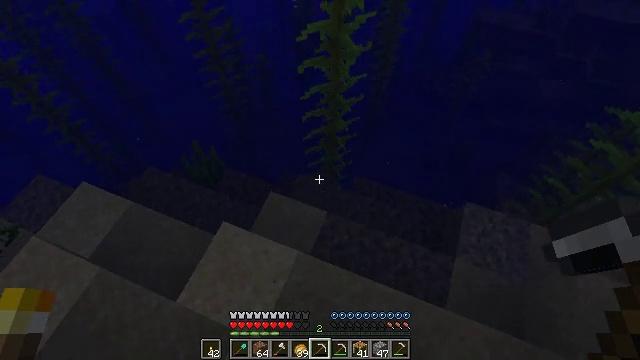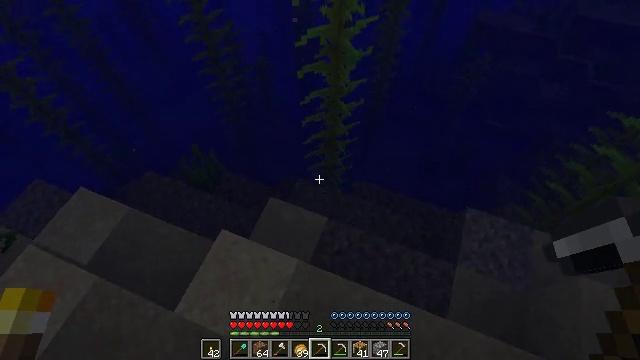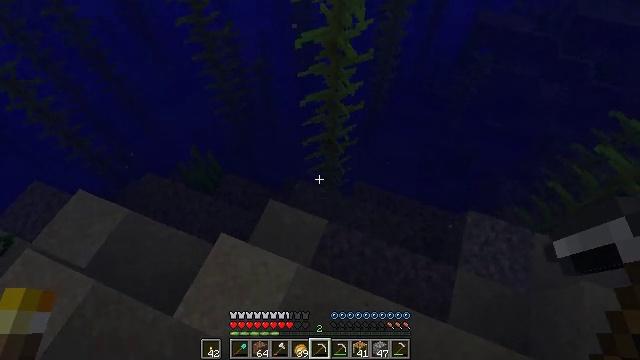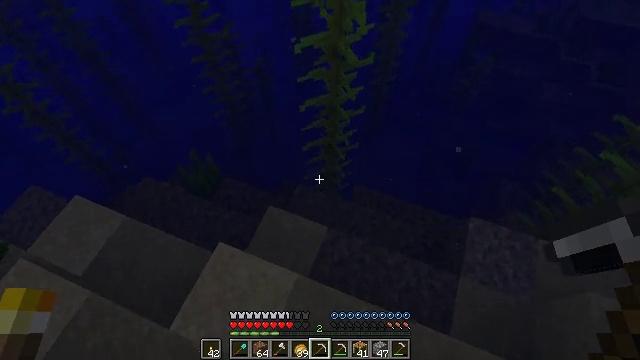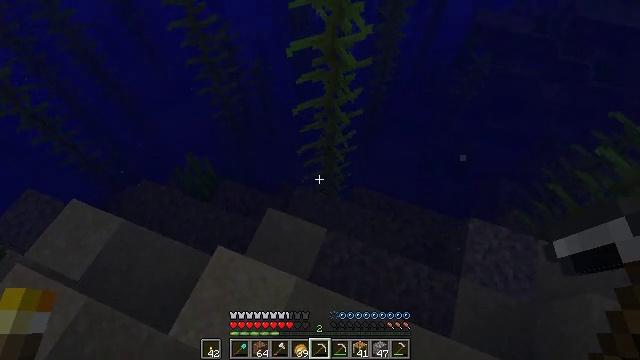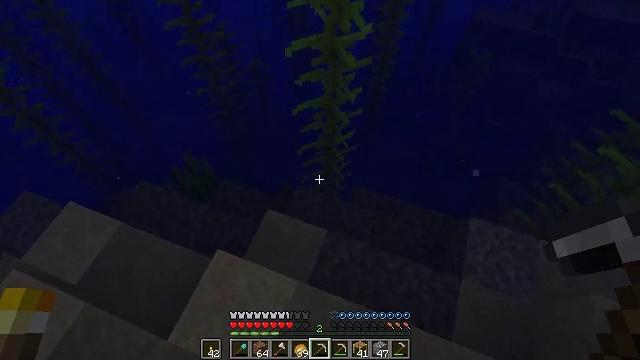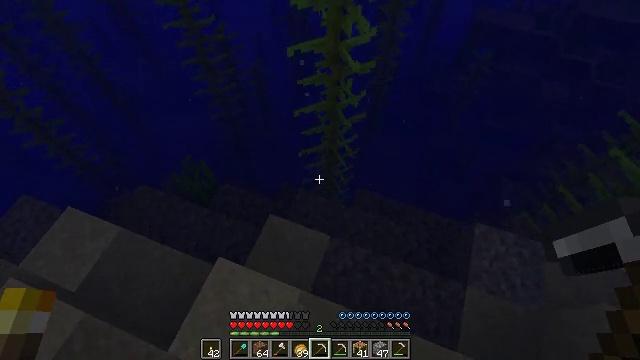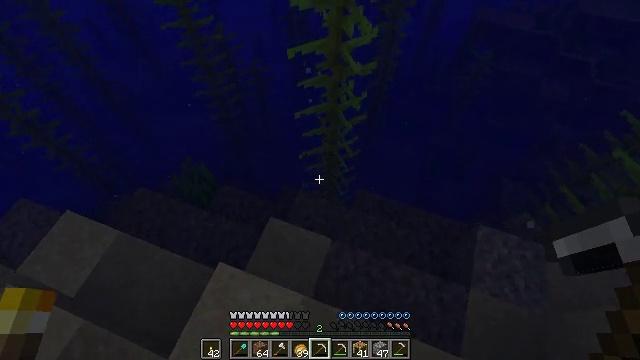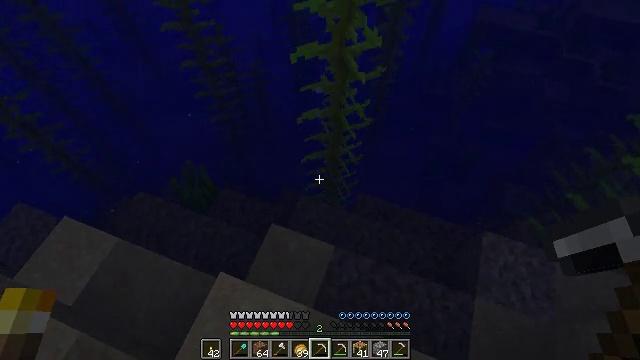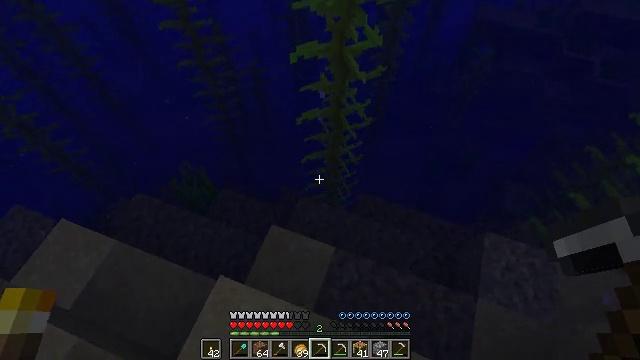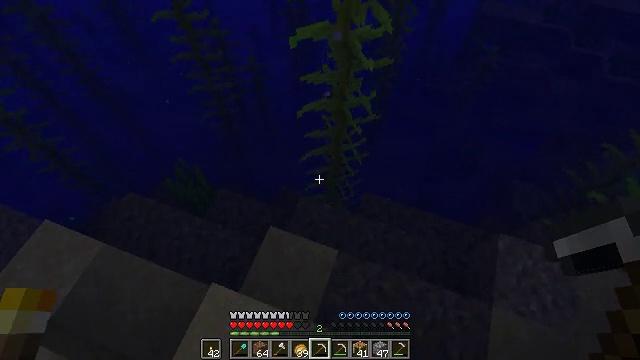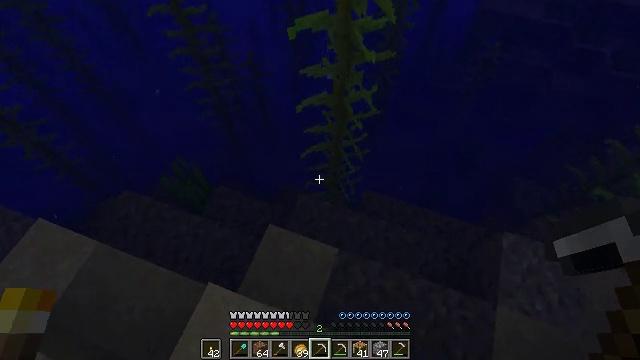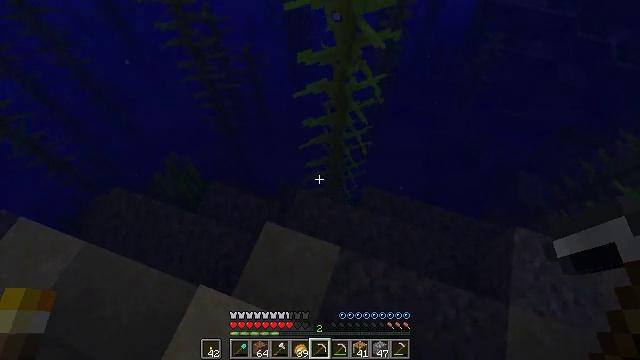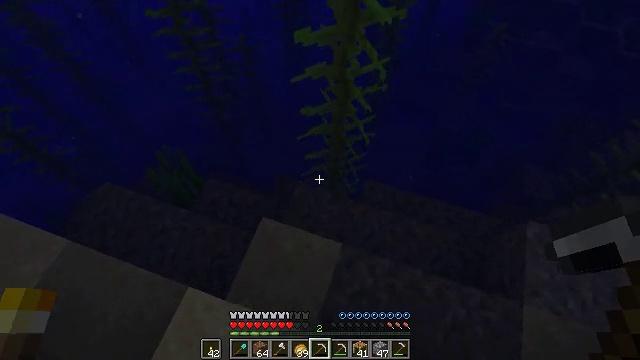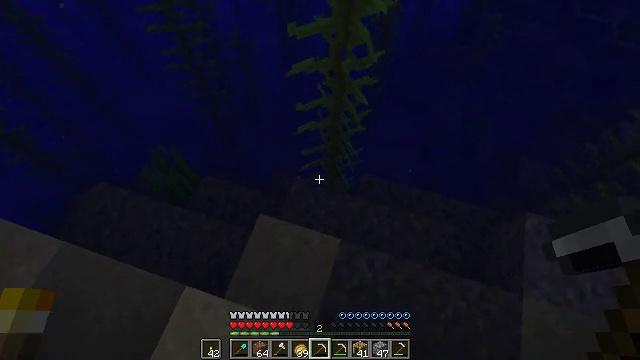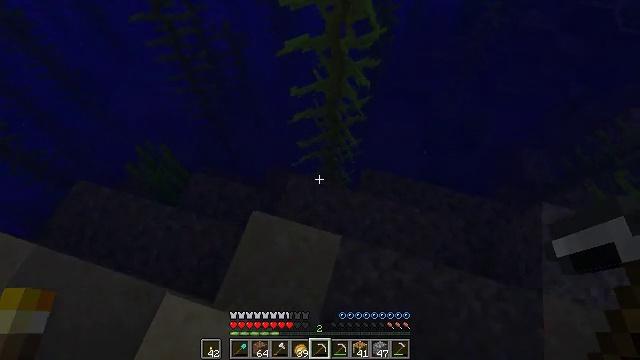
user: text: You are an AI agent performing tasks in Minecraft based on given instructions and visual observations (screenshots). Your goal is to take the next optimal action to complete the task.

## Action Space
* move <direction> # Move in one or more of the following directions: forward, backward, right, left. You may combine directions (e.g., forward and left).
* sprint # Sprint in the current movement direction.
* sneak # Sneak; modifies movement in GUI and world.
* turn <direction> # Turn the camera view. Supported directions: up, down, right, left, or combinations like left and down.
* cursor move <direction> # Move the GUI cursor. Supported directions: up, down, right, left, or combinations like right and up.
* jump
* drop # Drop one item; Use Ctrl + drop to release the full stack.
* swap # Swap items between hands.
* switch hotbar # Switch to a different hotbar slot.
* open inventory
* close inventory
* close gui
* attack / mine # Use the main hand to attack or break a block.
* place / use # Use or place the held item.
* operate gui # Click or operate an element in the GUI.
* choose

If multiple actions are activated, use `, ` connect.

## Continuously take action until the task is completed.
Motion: motion action
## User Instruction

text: Harvest kelp plant in the water.
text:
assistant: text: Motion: move forward
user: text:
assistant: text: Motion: move forward
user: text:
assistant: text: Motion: move forward
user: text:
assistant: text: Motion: move forward and move left
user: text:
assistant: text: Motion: move forward and move left
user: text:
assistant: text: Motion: move forward and move left
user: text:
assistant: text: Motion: move forward
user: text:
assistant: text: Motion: move forward
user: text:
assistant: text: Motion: move forward, sneak
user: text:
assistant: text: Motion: move forward, sneak
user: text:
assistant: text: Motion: move forward, sneak
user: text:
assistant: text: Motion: move forward, sneak
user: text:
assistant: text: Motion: move forward, sneak
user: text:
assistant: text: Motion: move forward, sneak, turn right
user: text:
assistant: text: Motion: move forward, sneak, turn right
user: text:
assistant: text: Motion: move forward, sneak
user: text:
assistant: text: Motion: move forward, sneak
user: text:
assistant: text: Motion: move forward, sneak
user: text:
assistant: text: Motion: move forward, sneak
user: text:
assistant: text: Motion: move forward, sneak
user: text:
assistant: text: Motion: move forward, sneak
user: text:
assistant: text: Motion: move forward, sneak
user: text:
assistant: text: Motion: move forward, sneak
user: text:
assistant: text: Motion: move forward
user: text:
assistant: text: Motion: move forward
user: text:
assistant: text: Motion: move forward
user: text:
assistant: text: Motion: move forward
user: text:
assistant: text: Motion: move forward
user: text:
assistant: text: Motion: move forward
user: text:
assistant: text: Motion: move forward